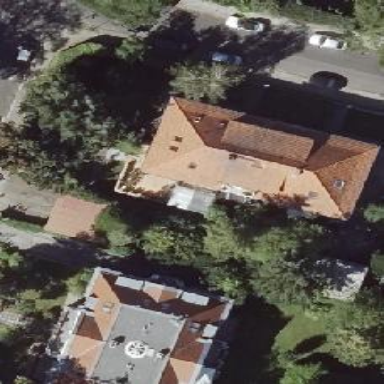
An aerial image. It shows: House with hipped roof.